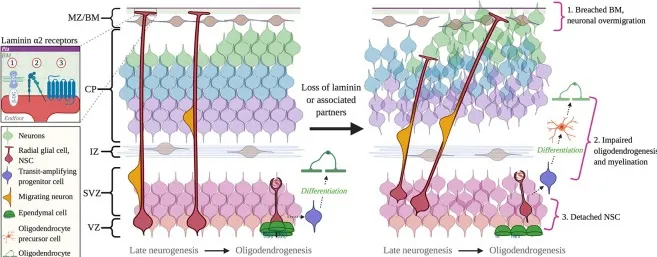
Cortical dysplasia and NSC dysfunction in Congenital Muscular Dystrophies (CMD). Left: normal cortical development. Right: abnormal cortical development in CMD. 1. Breached BM caused by mutations in DAG1 and GPR56 genes, or abnormal glycosylation by fukutin, FKRP, and LARGE1. 2. Impaired oligodendrogenesis due to loss of LAMA2 and DAG1 expression or function. 3. The detachment of NSCs due to the loss of a functional interaction between laminin alpha2 and beta1 integrins. Inset: receptors mediate interactions between radial glial cell endfeet and with laminin alpha2: 1, Dystroglycan; 2, Integrin; 3, GPR56 and (possibly) GPR126. Abbreviations: BM, basement membrane; CP, cortical plate; IZ, intermediate zone; MZ/BM, Marginal Zone/Basement Membrane; NSC, neural stem cell; SVZ, subventricular zone; VZ, ventricular zone.
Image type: chart (chart)